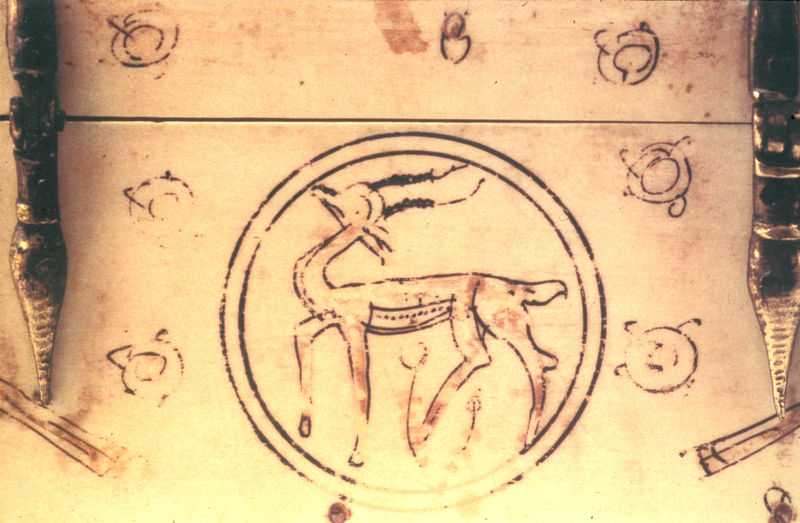
Titel: Kästchen, bemalt (Detail Rückseite)
Standort: Portovenere
Institution: Chiesa di S. Lorenzo
Schlagwörter: feder, haut, kopf, weiß, gelb, ausschnitt, blume, blumen, braun, elegant, grau, hell, holz, ohr, pfeiler, schwarz, skizze, symbol, säule, tisch, zeichen, zeichnung, blüten, tier, beige, malerei, muster, ornament, alt, federn, rahmen, horn, ohren, kreis, rund, tondo, beine, fell, hufe, schwanz, bein, schrift, papier, kisten, zwei, transport, linien, wild, detail, dekor, ornamente, verzierung, metall, balken, bauch, bronze, striche, foto, photographie, punkte, knochen, tusche, truhe, deckel, gefäß, messing, buch, dose, medaillon, linie, kontur, druck, kreise, kiste, stempel, malen, jagd, gravur, stift, tinte, schnitzerei, kasten, photo, pergament, wappen, scharniere, arabisch, amulett, fuge, hirsch, jäger, reh, scharnier, antik, leder, wesen, mittelalter, schwartz, hörner, zitzen, beschlag, siegel, schatulle, emblem, geweih, bemalung, doppelkreis, ornamentik, sternzeichen, riß, kästchen, aufbewahrung, beschläge, genagelt, schließe, lade, schaniere, eleganz, ren, anmutig, elfenbein, gehörn, stifte, kern, früher, zirkel, bambi, antilope, höhlenmalerei, steinzeit, reg, gazelle, ritzung, eingraviert, schließen, pyxis, tattoo, elfenbeinarbeit, geschlosse, gewei, gravuren, metallscharniere, pyxiks, scharnir, schächtelchen, sprunghaft, steinzeiot, planeten, kritzel, branding, inskription, anthilopoe